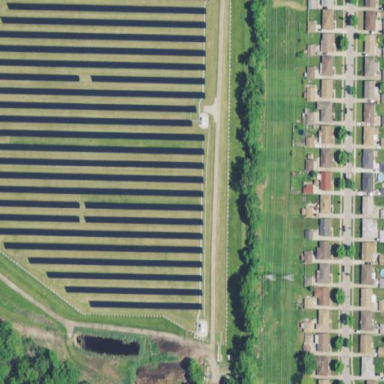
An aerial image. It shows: Solar power plant using photovoltaic technology to generate electricity.